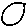
Label: circle